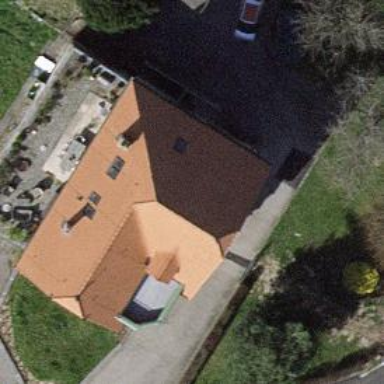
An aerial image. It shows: View of roof edge.